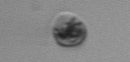
Label: Amoeba